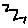
Label: zigzag